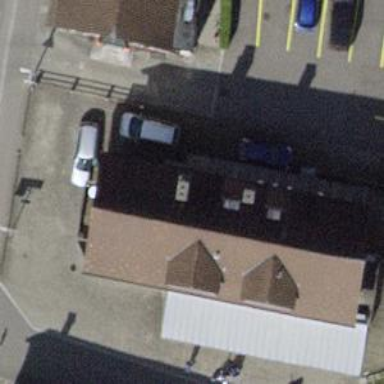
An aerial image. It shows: Shop specializing in motorcycles.